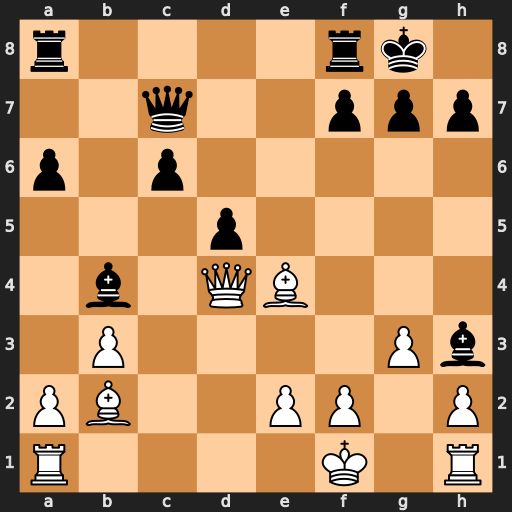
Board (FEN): r4rk1/2q2ppp/p1p5/3p4/1b1QB3/1P4Pb/PB2PP1P/R4K1R
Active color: w
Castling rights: -
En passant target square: -
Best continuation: Bg2 Bxg2+ Kxg2